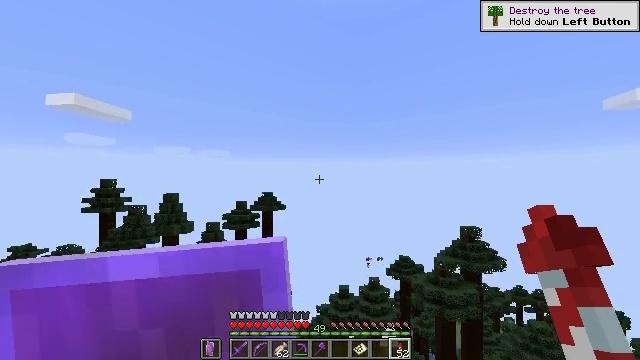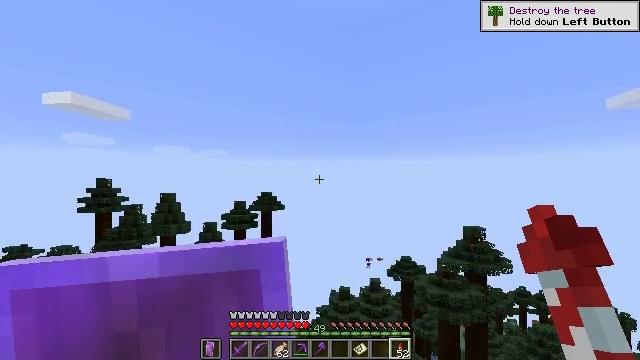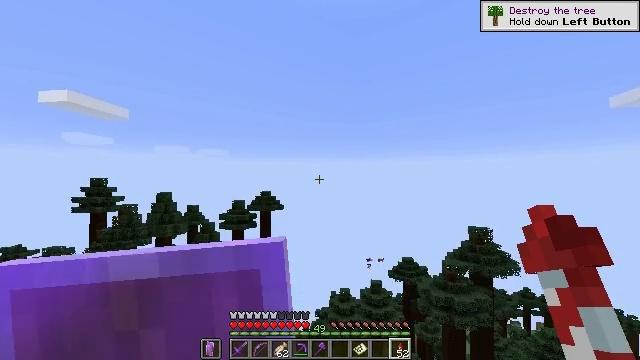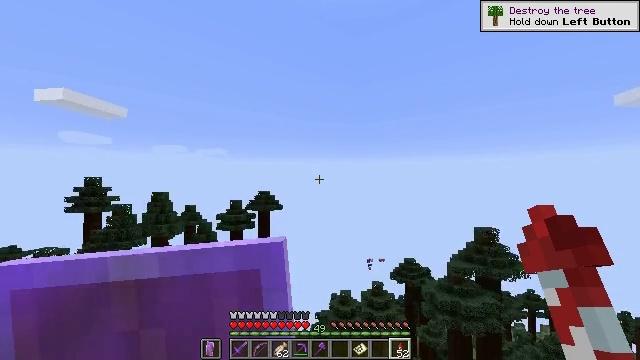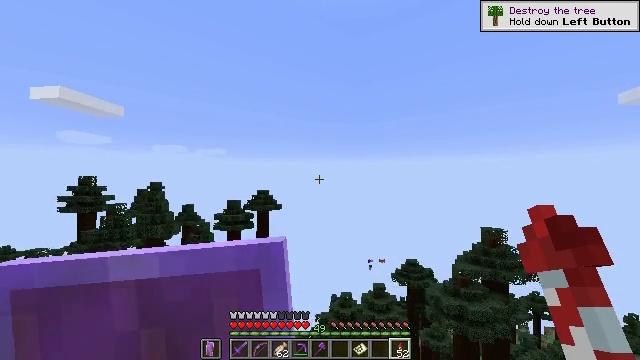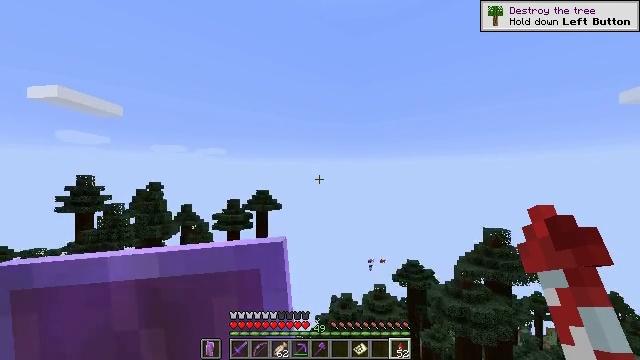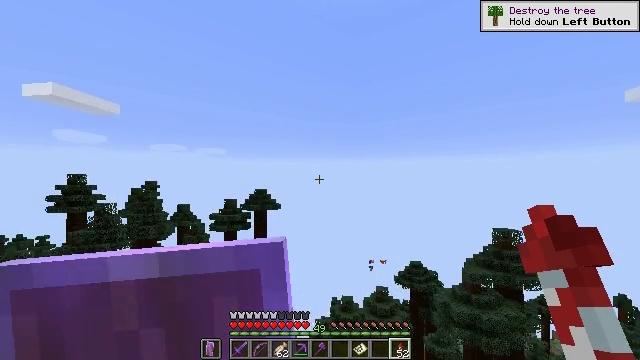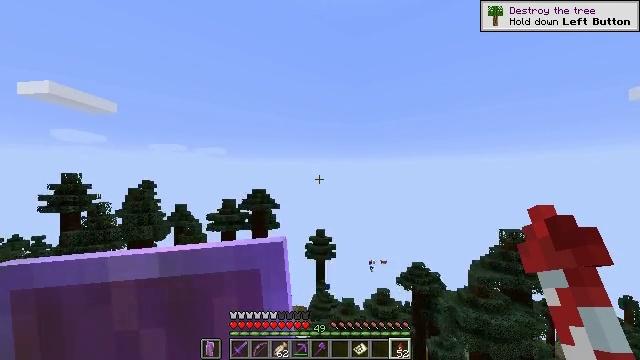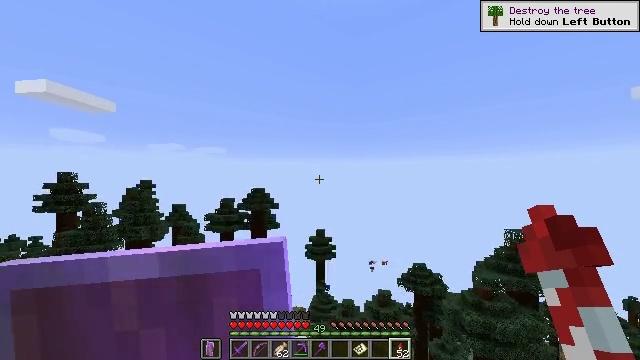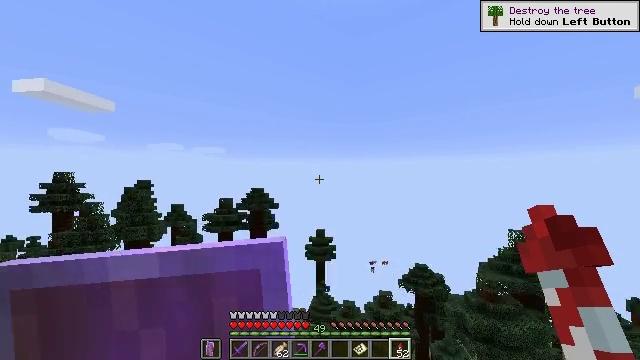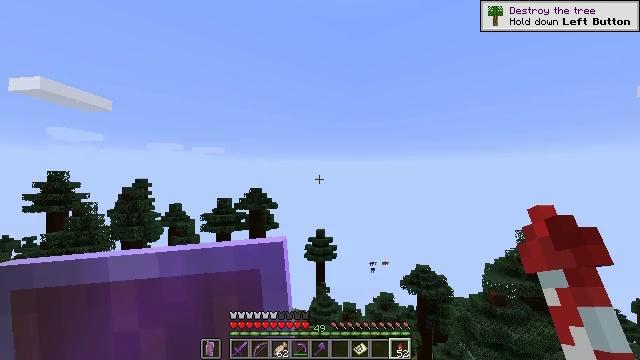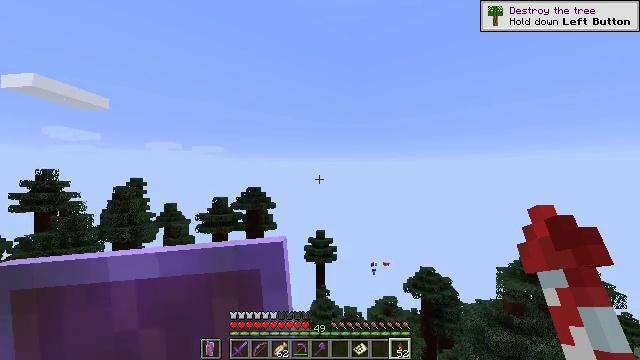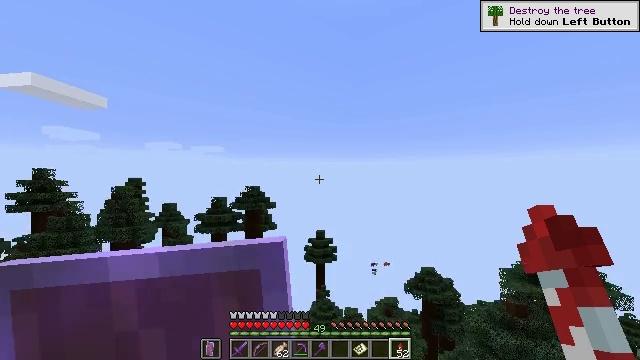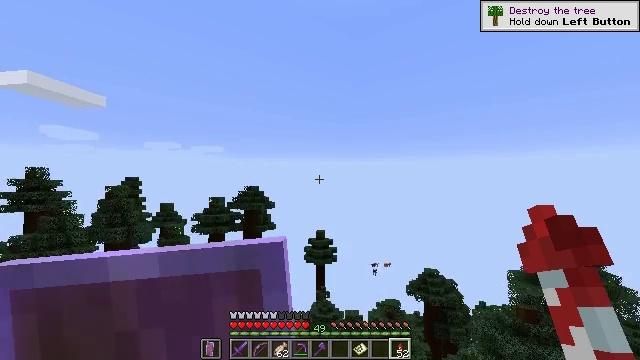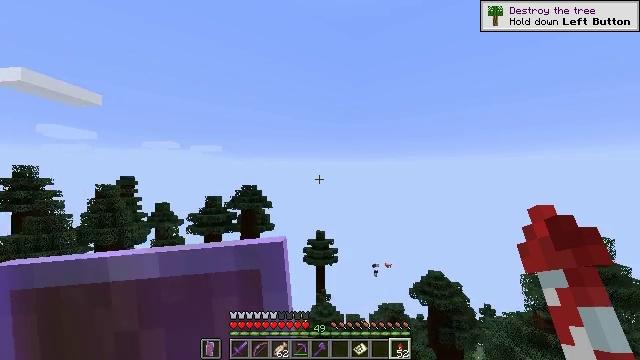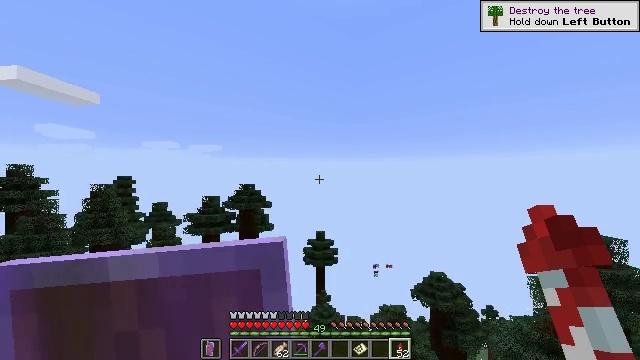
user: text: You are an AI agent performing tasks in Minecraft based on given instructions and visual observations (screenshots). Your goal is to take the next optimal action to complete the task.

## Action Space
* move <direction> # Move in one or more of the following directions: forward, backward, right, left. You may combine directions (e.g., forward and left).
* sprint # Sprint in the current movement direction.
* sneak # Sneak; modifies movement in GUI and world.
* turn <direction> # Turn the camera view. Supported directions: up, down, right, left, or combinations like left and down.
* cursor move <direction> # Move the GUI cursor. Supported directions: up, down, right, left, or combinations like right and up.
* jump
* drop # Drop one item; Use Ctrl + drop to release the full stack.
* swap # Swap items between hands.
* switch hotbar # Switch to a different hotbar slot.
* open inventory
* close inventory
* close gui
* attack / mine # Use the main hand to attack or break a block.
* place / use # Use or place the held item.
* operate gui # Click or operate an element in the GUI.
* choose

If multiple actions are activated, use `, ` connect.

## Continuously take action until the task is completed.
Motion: motion action
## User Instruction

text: Break the sticky piston to collect it.
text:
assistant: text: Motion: no_op
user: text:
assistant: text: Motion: no_op
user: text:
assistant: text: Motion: no_op
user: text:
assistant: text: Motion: no_op
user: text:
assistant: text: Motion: no_op
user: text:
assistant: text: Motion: no_op
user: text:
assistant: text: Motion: no_op
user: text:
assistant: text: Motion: no_op
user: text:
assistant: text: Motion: no_op
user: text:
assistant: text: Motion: no_op
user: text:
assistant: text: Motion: no_op
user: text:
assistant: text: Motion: no_op
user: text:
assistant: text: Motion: no_op
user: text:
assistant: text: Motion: no_op
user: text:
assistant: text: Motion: no_op
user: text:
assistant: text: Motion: no_op
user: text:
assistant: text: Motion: no_op
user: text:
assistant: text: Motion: no_op
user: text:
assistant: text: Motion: no_op
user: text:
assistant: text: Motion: no_op
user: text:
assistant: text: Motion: no_op
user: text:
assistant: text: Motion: no_op
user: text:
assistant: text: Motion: no_op
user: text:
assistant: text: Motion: no_op
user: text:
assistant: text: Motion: no_op
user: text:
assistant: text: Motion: turn right
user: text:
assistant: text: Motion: turn right
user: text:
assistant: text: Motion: no_op
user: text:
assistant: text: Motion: no_op
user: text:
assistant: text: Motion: no_op